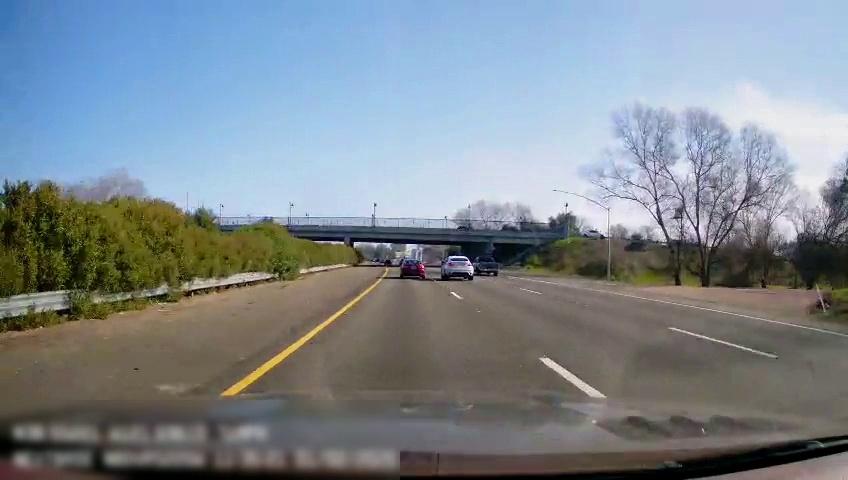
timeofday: Day
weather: Sunny
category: Drivable Space
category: Vehicles | Car
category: Vehicles | SUV
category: Vehicles | Truck
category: Lanes | Current Lane
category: Lanes | Current Lane
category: Lanes | Alternate Lane
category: Lanes | Alternate Lane